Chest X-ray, AP view. Patient: 68 years old, sex F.
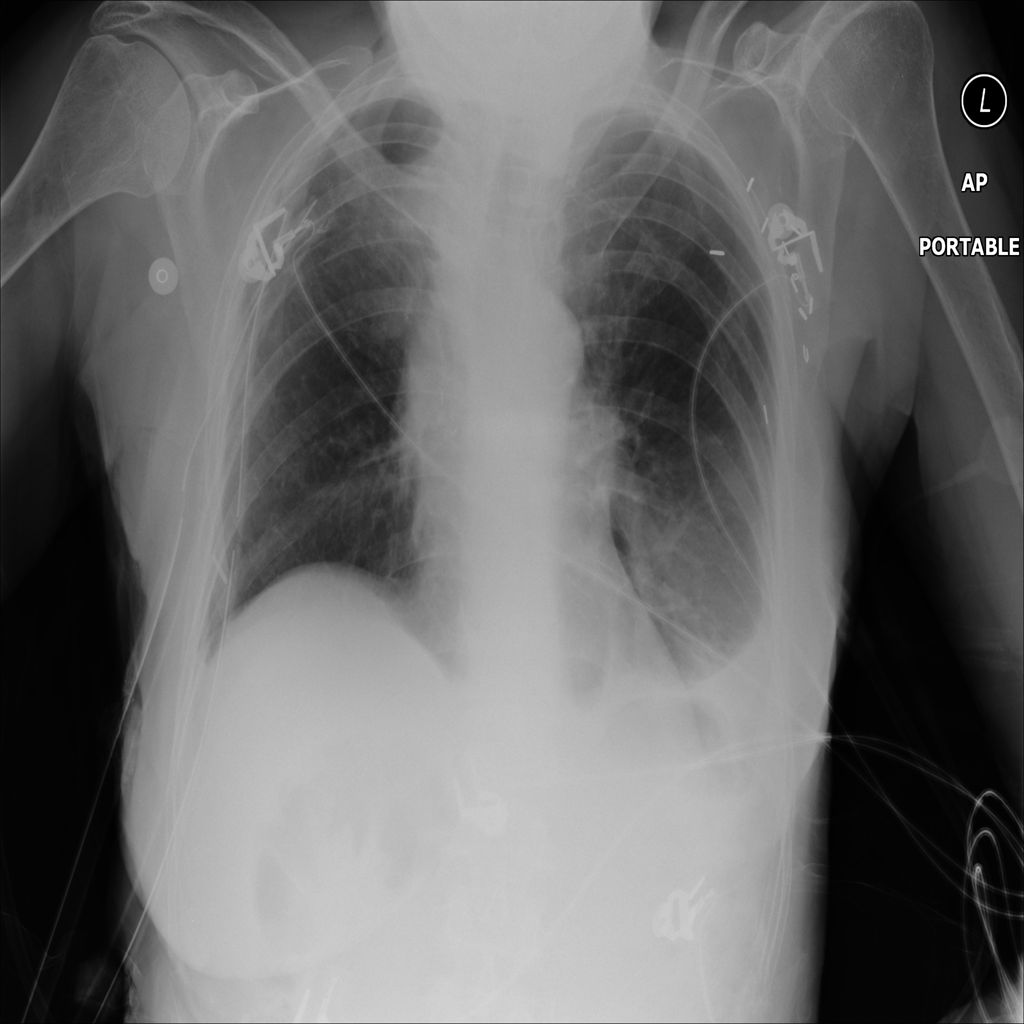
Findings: Effusion